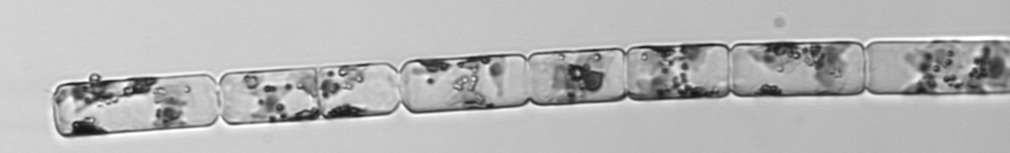
Label: Guinardia_delicatula